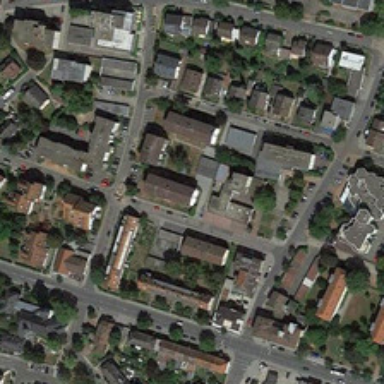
Many buildings and green trees are in a dense residential area .